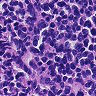
Metastatic tissue present: no